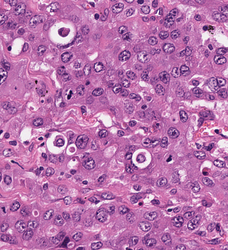
Tumor epithelial tissue: yes
Tumor-associated stroma tissue: no
Normal tissue: no